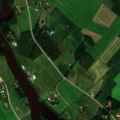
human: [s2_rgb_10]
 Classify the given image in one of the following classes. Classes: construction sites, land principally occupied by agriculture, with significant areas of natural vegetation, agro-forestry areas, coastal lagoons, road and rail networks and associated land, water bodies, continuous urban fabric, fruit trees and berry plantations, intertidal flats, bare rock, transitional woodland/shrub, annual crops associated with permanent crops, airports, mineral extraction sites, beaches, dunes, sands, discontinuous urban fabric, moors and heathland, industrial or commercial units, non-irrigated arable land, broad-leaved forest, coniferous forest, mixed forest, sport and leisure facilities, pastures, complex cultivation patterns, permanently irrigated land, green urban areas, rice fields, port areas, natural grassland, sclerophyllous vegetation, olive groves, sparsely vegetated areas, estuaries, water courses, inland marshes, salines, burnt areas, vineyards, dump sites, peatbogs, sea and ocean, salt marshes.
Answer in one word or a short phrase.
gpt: non-irrigated arable land, land principally occupied by agriculture, with significant areas of natural vegetation, mixed forest, water courses